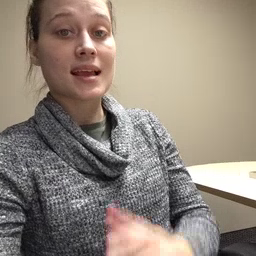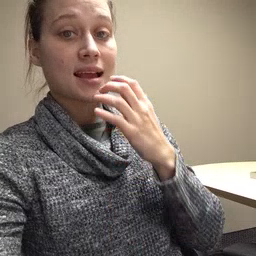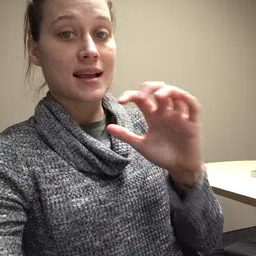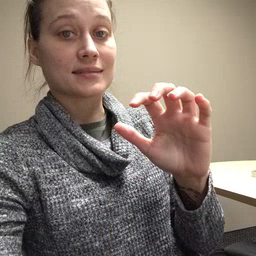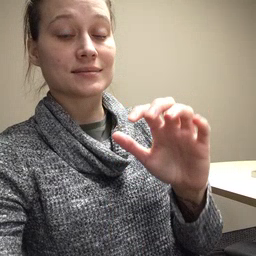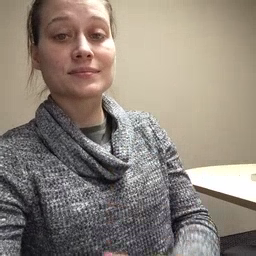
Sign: hot